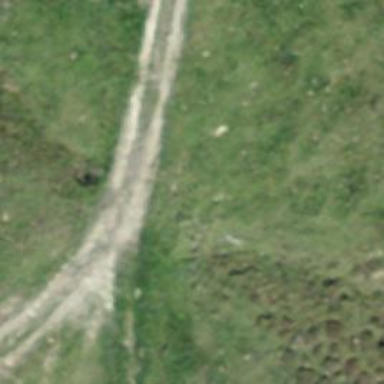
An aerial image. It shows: Track road with grade4 tracktype.